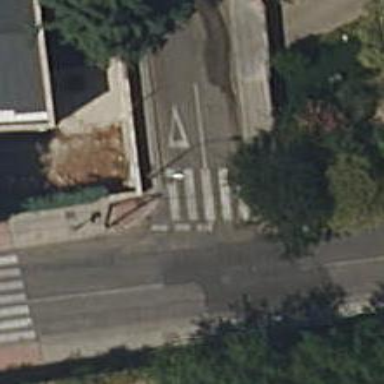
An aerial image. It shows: Footway with zebra crossing.